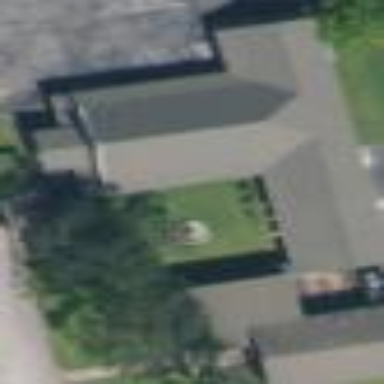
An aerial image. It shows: Building that is place of worship.